Field crop: tomato
Growth stage: 1
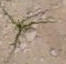
Species: cyperus